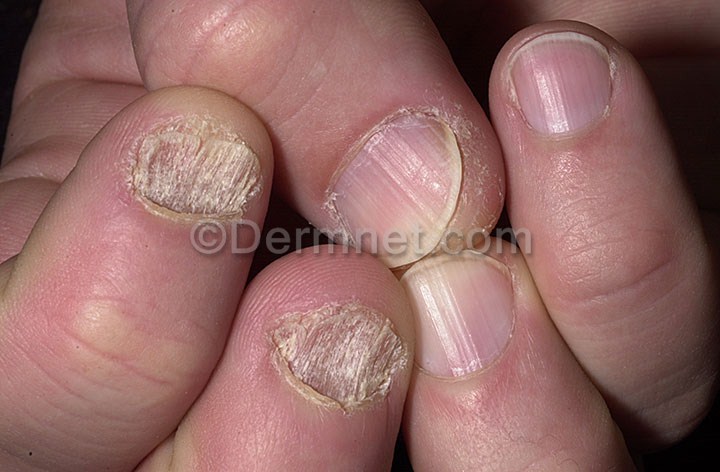
Disease: Nail Fungus and other Nail Disease